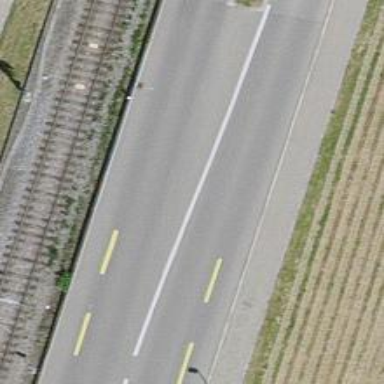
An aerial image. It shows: Secondary road with sidewalk on the left.